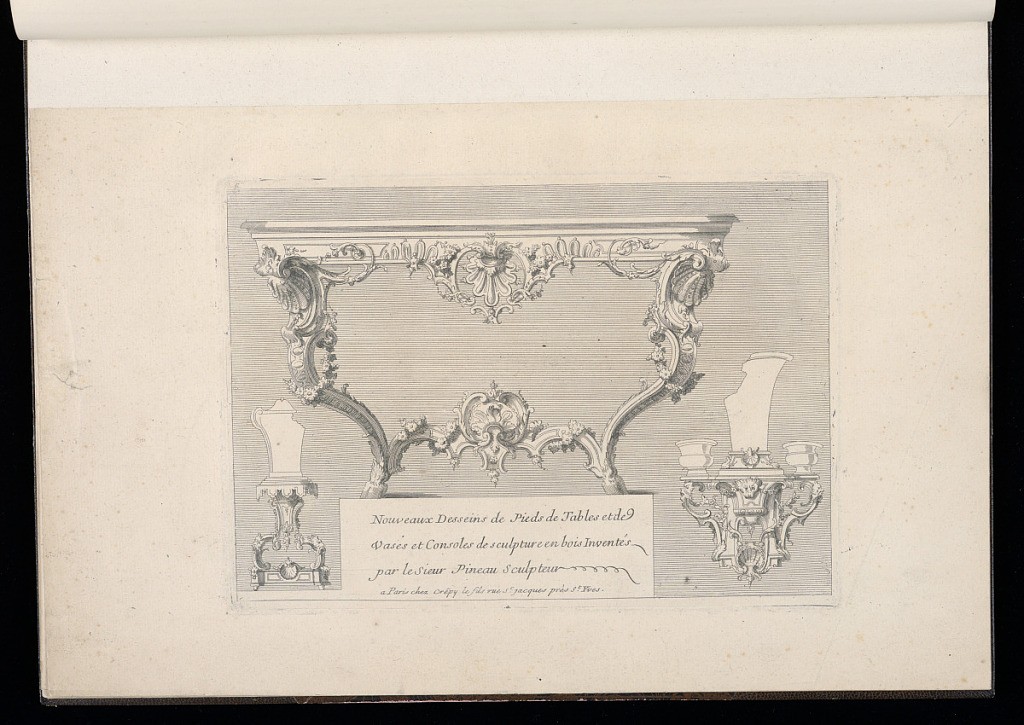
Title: Title Page
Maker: Nicolas Pineau, French, 1684-1754
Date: mid- 18th century
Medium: Etching and engraving on laid paper
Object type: Print
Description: Title page from a series of designs for console table legs, consoles for vases, and wall brackets. The title and address are lettered lower center within an outlined blank rectangle. Above the legs for a console table ornamented with palmette, shell, gadroon, c-and s-scrolls, and fleuron motifs, with flowers and hoof feet. Lower left: a console for a vase, decorated in rococo motifs, including masks, shells, and fleurons. The vase is in outline form. Lower right: a wall bracket, ornamented with similar rococo motifs - fleurons, masks, shells c-scrolls, supporting three vases in outline. The background is shaded with lines.